Field crop: maize
Growth stage: 1
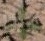
Species: atriplex